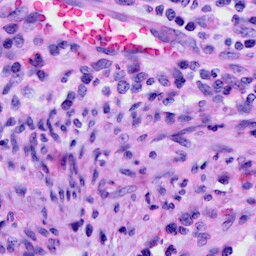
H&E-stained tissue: Cervix